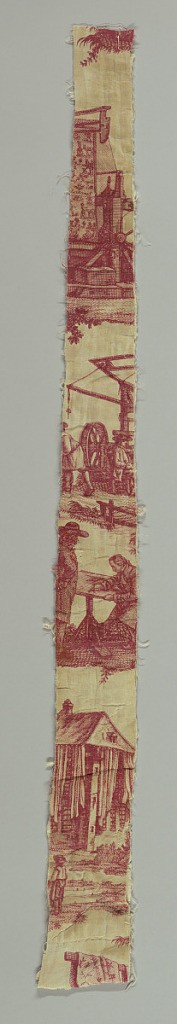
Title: Textile
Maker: Jean-Baptiste Huet, French, 1745 – 1811
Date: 1783–1784
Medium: linen Technique: printed by engraved copper plate on plain weave
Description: Textile fragments printed in red on white showing the activities of the Oberkampf factory at Jouy. The designer,  Jean-Baptiste Marie Huet is depicted sketching outdoors. At top, textiles hanging over the frame of the building are printed with the words "Royale" and "Oberkampf" to celebrate the factory's award of the title of Manufacture Royale by Louis XVI in 1783.